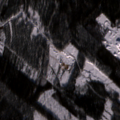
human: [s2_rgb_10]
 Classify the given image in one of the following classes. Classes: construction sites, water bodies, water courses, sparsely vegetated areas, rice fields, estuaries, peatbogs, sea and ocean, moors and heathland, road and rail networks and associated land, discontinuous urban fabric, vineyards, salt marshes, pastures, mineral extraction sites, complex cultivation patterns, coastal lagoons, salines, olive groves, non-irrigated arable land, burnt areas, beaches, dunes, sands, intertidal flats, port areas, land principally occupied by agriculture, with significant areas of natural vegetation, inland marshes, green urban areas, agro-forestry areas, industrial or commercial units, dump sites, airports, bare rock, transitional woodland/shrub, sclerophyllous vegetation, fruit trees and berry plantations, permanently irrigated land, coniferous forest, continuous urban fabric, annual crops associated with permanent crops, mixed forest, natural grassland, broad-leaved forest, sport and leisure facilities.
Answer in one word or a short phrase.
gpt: mineral extraction sites, non-irrigated arable land, coniferous forest, mixed forest, transitional woodland/shrub